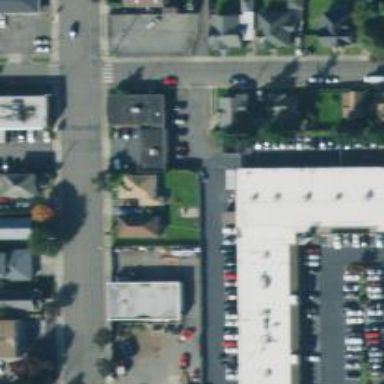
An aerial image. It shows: Healthcare clinic.